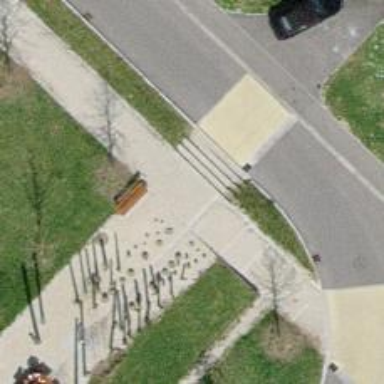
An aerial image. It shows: Pedestrian road.